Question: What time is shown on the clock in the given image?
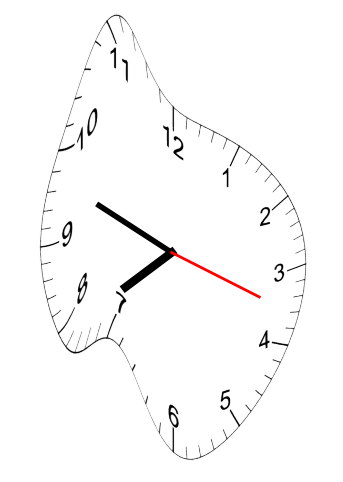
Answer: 07:48:18